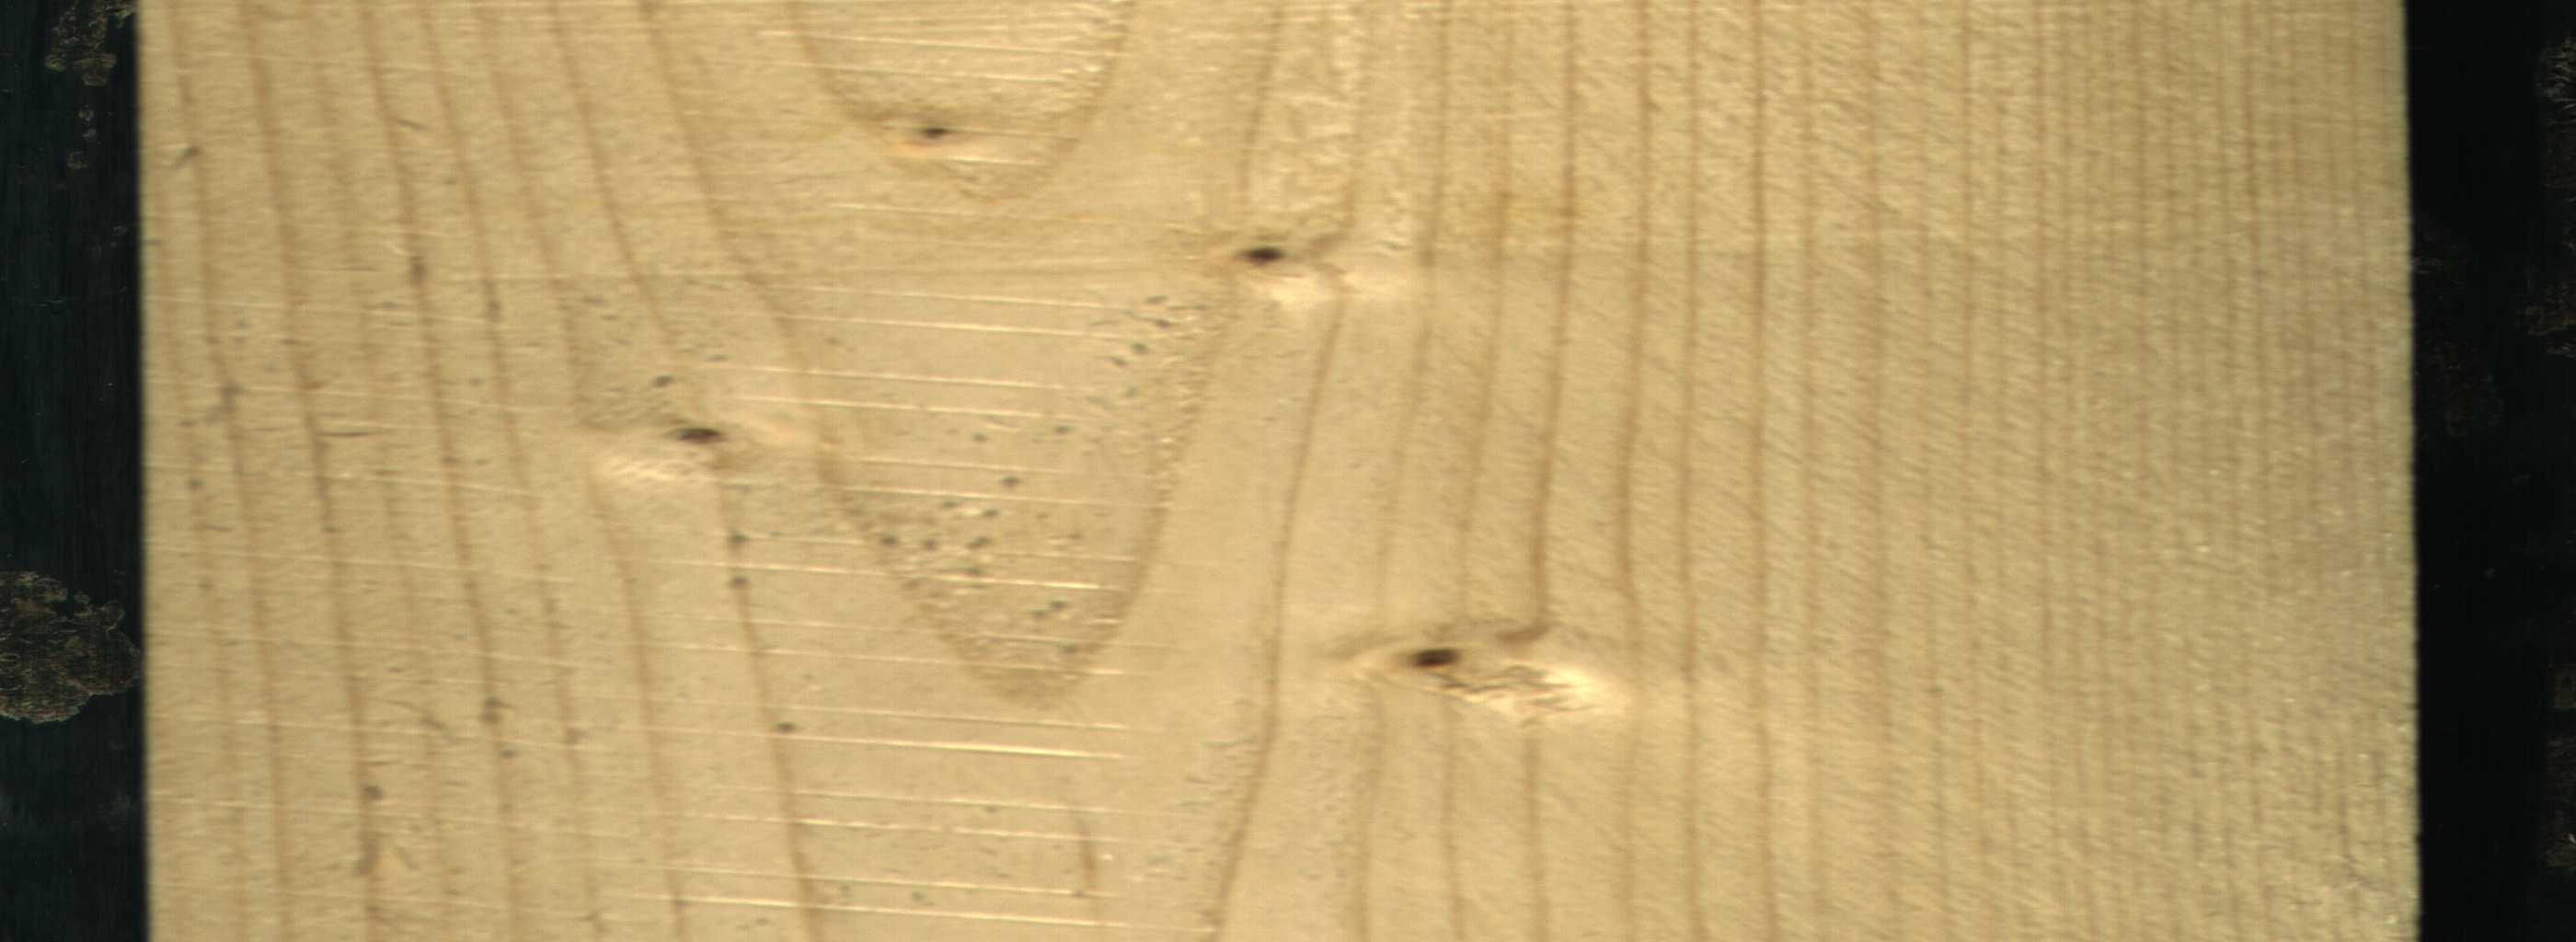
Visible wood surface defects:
Live_Knot
Live_Knot
Live_Knot